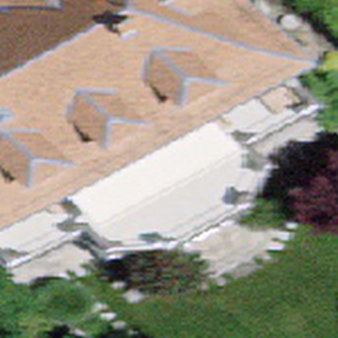
Label: other